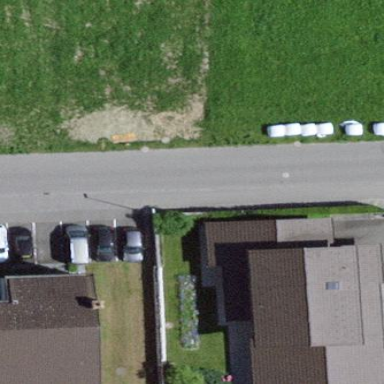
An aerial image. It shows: Detached building.